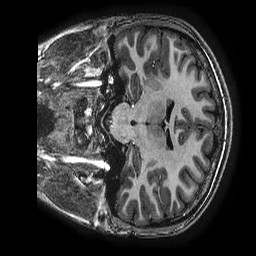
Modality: T1w
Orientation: coronal
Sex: female
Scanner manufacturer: ge
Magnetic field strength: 3 T
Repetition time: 0.007644 s
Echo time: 0.003468 s